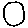
Label: circle